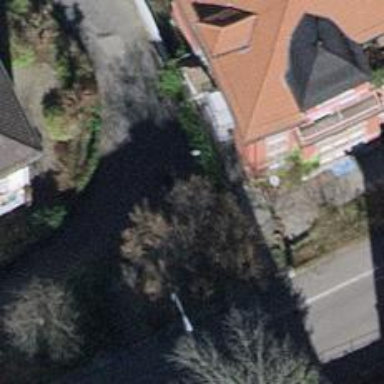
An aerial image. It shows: Road with steps.